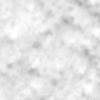
Label: no_change